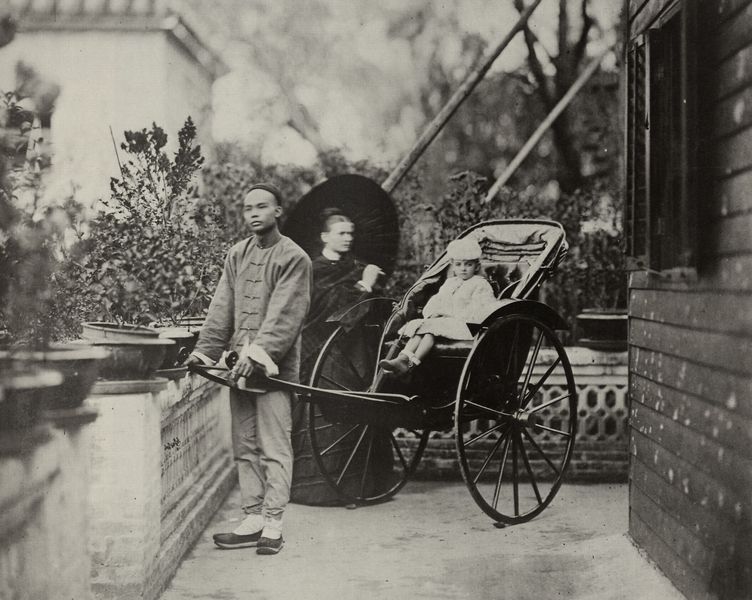
Titel: Europäische Frau mit Kind
Künstler: Chinesischer Photograph
Schlagwörter: baum, himmel, mann, weiß, bäume, menschen, mädchen, sitzen, blumen, fenster, frau, grau, hut, kleid, schwarz, straße, terasse, dame, haus, regenschirm, schirm, sonnenschirm, haube, alt, anzug, wand, diener, halten, stehen, bildnis, hände, portrait, häuser, strauch, brüstung, busch, büsche, sträucher, familie, kind, mutter, kontrast, fensterläden, räder, garten, keramik, schalen, balkon, terrasse, japan, ecke, fassade, schuhe, mauer, kutsche, ziehen, rad, wagen, geländer, junge, foto, fotografie, blumentöpfe, töpfe, orient, asien, schwarz weiß, uniform, photo, china, verschwommen, sklave, vorplatz, rolladen, plane, sitzten, chinoiserie, chinese, fernost, asiat, europäer, rickscha, fotofrafie, rikscha, deichseö, schuje, e, angestellten, rikschafahrer, asien rikscha, koloniealismus, renster